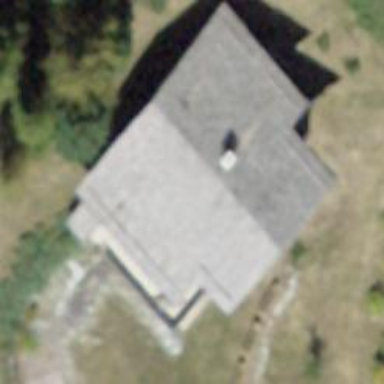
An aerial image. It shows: Building with tiled roof.